Question: I've recently ported my "game" from the deskop project to the Windows Phone project. I set in the Game1.cs class that the supported orientations are portrait and portrait down. My problem is that it doesn't render correctly but if I add the landscape view and rotate the emulator, it renders correctly.
I want it to render as the landscape view. Can someone help me?

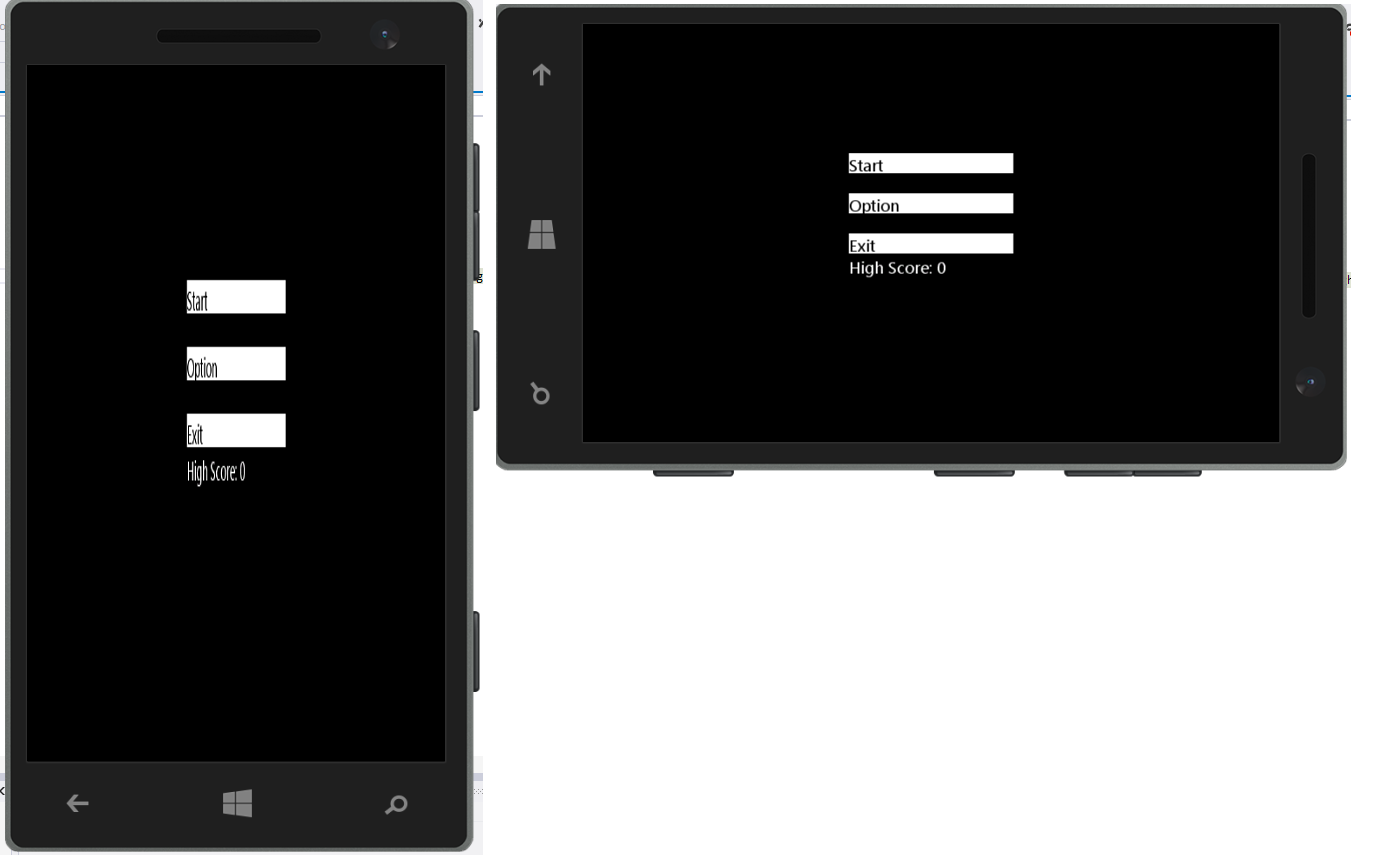
Answer: I know that it's not an elegant solution, but placing the following lines into my MainPage.xaml.cs helped with this issue.(Tested on the Windows Phone RT project)
'''
Windows.Graphics.Display.DisplayInformation.AutoRotationPreferences = Windows.Graphics.Display.DisplayOrientations.Landscape;
Windows.Graphics.Display.DisplayInformation.AutoRotationPreferences = Windows.Graphics.Display.DisplayOrientations.Portrait;
'''